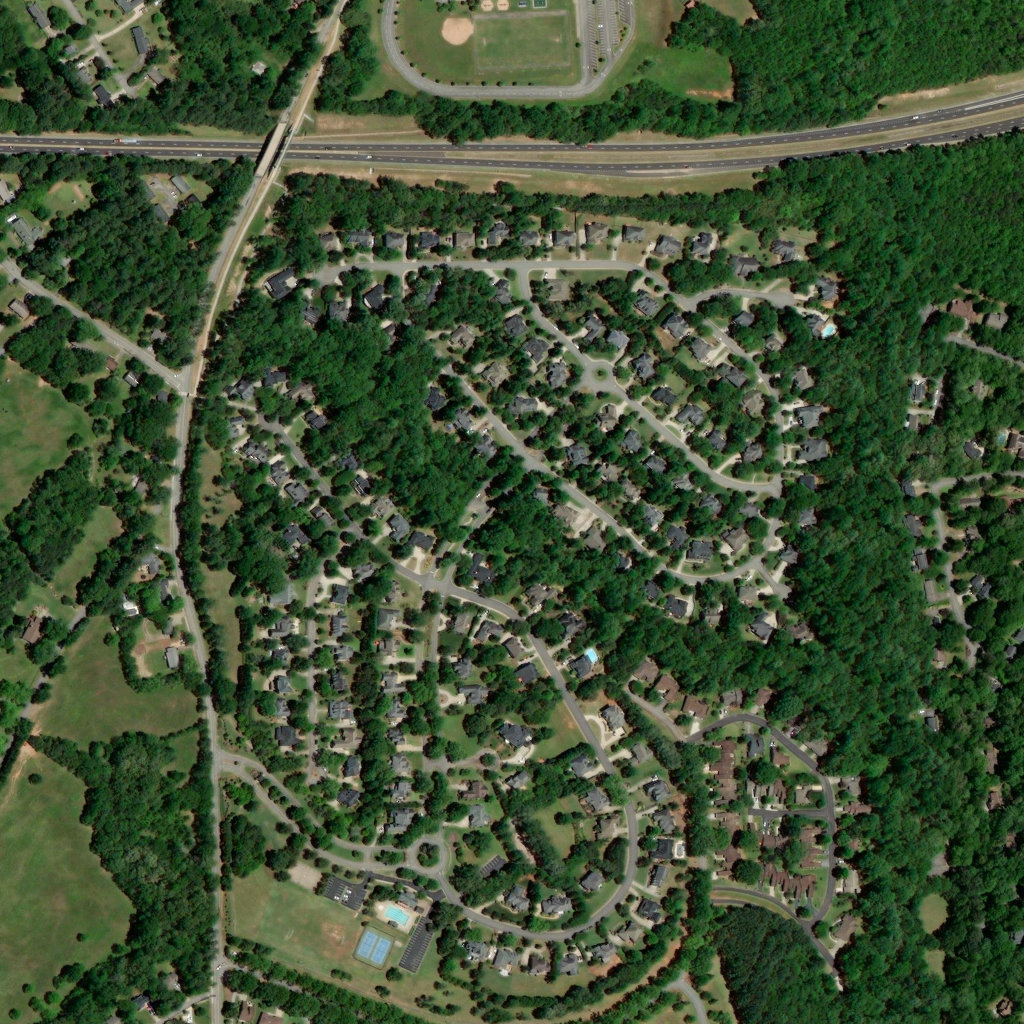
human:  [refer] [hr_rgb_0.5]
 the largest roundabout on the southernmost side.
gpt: <box>[[40, 81, 43, 85, 0]]</box>